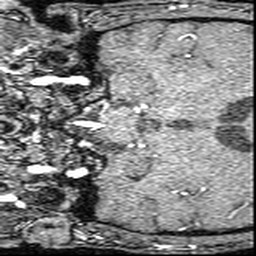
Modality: angio
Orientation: coronal
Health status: ill
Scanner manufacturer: siemens
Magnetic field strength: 3 T
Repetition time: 0.022 s
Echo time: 0.00395 s